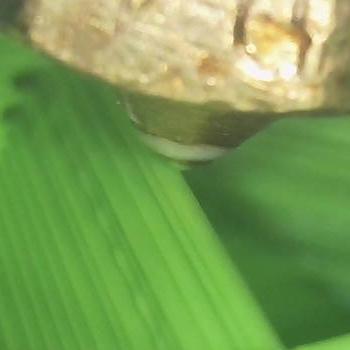
Flow rate: 74%